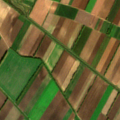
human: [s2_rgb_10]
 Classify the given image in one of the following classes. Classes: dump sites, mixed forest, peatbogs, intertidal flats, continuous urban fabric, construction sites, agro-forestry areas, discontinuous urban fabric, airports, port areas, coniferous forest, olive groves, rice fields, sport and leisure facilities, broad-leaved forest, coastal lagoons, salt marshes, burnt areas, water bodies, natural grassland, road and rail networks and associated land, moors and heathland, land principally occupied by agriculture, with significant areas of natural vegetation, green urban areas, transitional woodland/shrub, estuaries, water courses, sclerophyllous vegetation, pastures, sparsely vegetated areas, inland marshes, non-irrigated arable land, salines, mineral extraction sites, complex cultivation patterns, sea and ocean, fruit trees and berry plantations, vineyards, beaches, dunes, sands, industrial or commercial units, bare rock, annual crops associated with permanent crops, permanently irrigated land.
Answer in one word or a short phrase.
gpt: non-irrigated arable land, land principally occupied by agriculture, with significant areas of natural vegetation